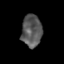
Tissue: skin
Cell type: Epithelial cells
Senescence score: 0.24
Nuclear area (px): 635
Mean DAPI intensity: 88.608